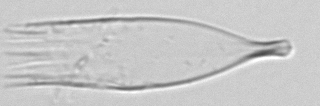
Label: Favella